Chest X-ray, AP view. Patient: 55 years old, sex M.
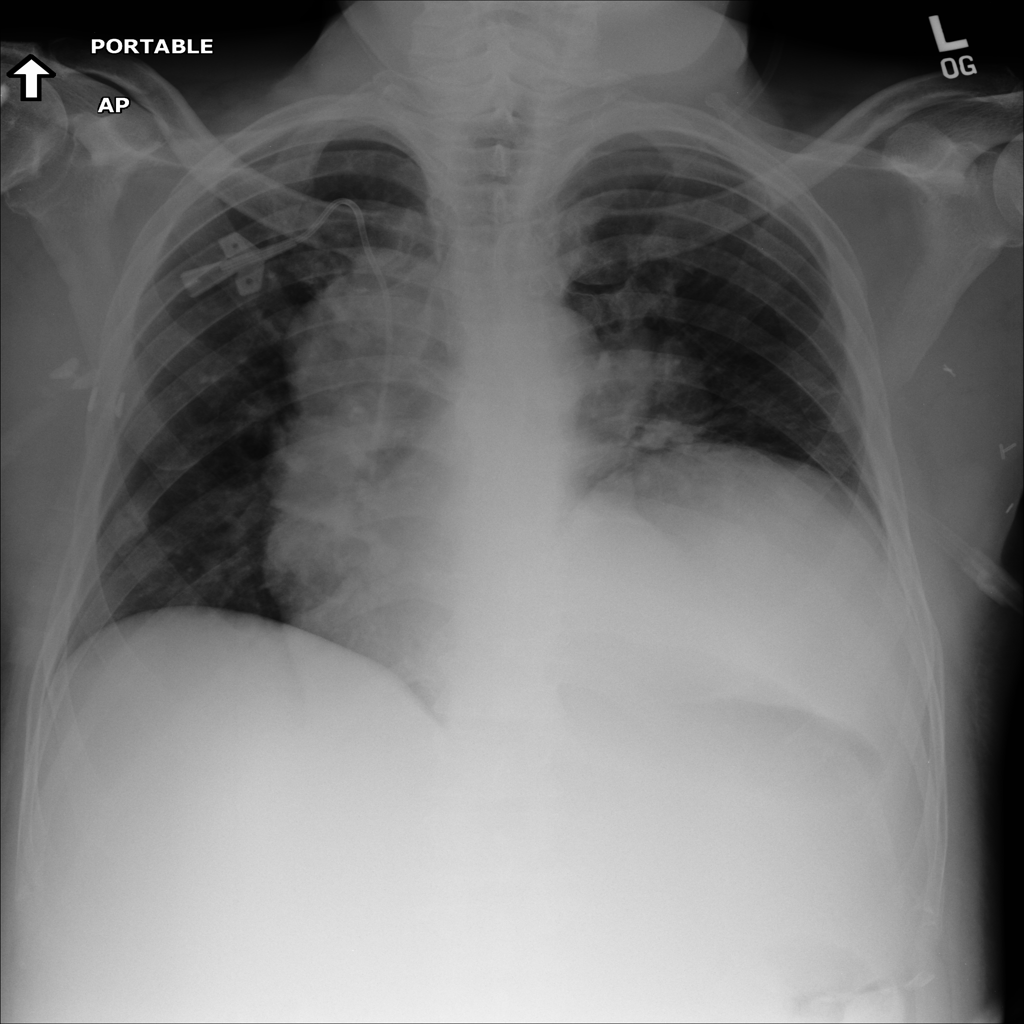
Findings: Mass